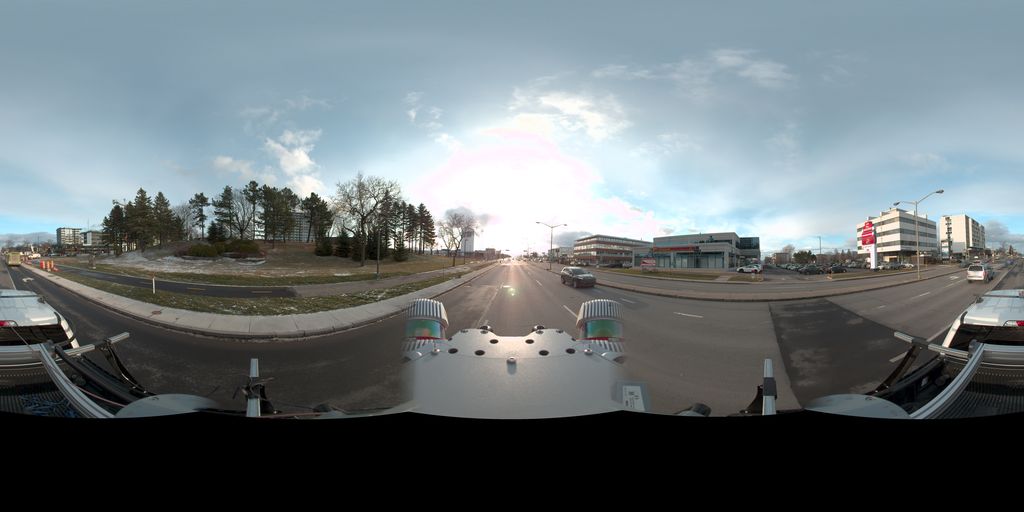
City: quebec_city